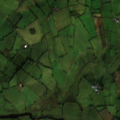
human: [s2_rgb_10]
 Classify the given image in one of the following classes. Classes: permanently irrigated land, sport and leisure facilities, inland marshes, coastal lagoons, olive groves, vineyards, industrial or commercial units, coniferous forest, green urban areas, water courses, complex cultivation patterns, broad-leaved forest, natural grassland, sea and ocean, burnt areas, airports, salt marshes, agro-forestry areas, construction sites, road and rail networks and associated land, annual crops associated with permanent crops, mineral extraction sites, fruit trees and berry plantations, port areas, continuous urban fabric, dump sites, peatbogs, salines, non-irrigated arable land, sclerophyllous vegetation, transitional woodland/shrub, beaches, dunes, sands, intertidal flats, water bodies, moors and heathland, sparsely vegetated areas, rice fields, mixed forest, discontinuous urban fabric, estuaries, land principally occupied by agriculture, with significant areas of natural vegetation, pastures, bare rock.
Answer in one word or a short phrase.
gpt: pastures